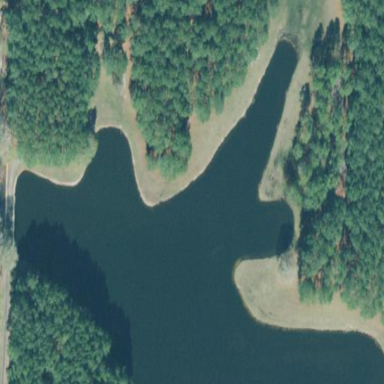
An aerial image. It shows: Reservoir of water.